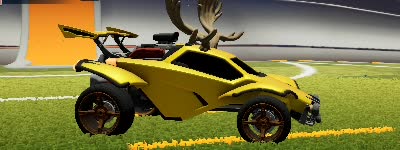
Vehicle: octane